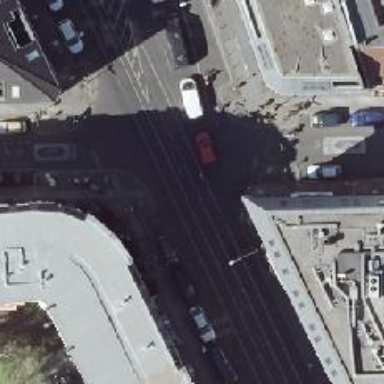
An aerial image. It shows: Asphalt footway with unmarked crossing.